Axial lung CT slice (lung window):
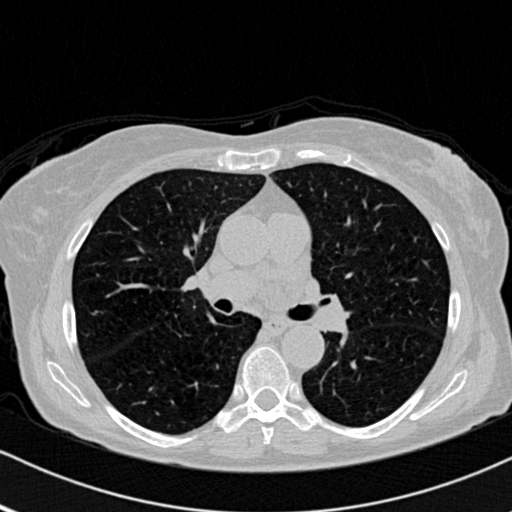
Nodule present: no